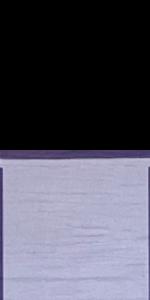
Label: Empty